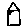
Label: house